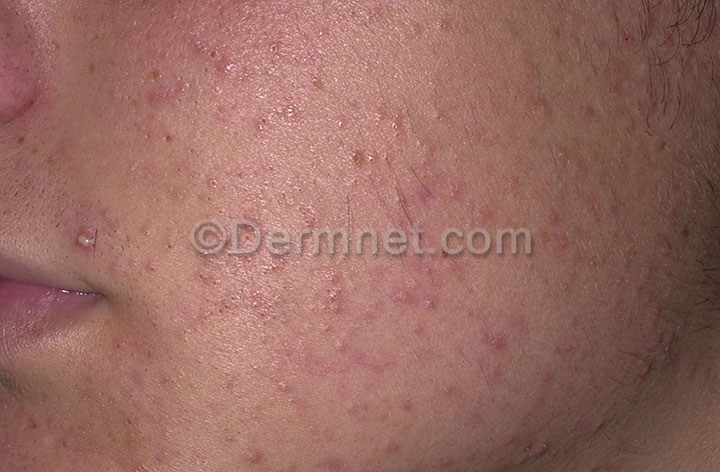
Disease: Acne and Rosacea Photos